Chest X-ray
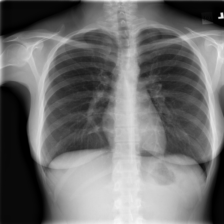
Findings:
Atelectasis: negative
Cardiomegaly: negative
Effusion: negative
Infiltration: negative
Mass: negative
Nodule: negative
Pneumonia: negative
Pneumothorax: negative
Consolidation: negative
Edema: negative
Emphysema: negative
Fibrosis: negative
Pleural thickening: negative
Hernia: negative